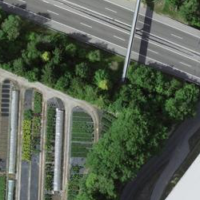
EUNIS habitat code: 57
Species observed at this site:
Milvus migrans